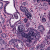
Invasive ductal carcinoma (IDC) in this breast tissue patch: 0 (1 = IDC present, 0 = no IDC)